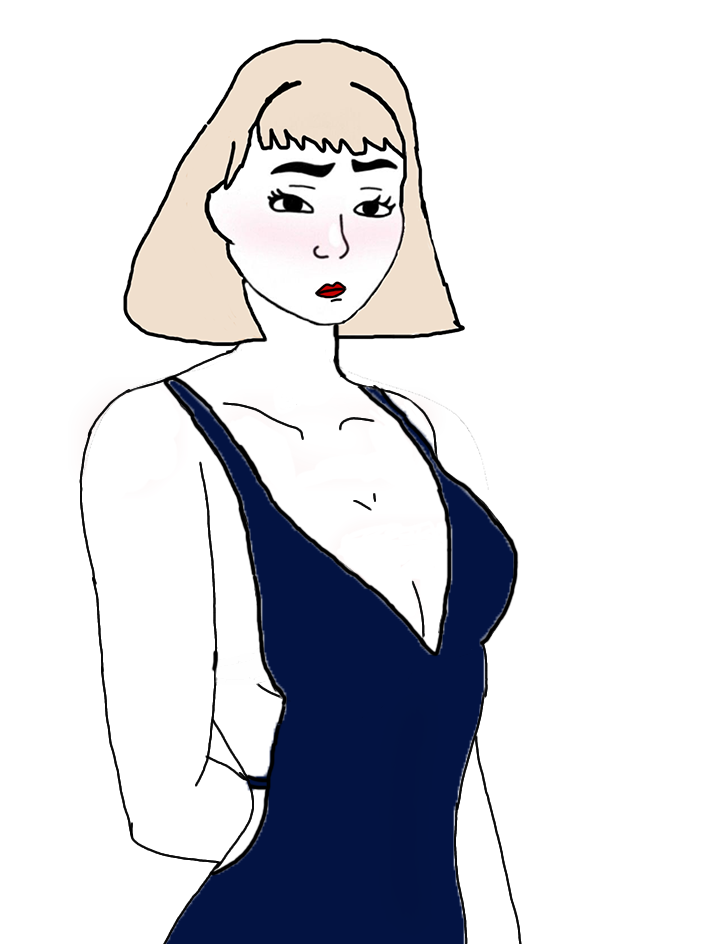
Label: 5_Doomer_Girl